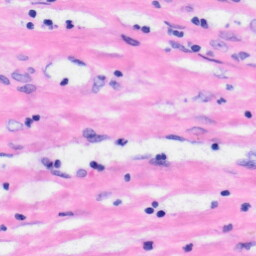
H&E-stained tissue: Liver